Interaction volume radius: 5 \u00c5
Interaction volume height: 20 \u00c5
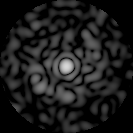
Disorder parameter: 0.8627